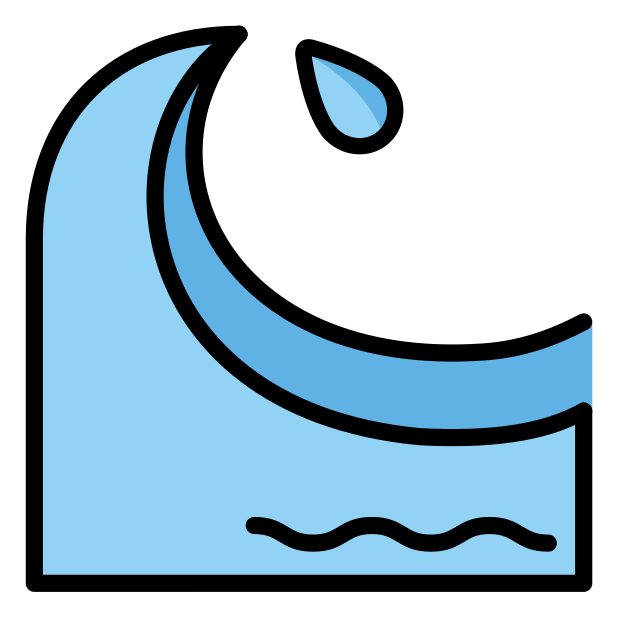
Emoji: 🌊
Name: water wave
Unicode: 0x1f30a